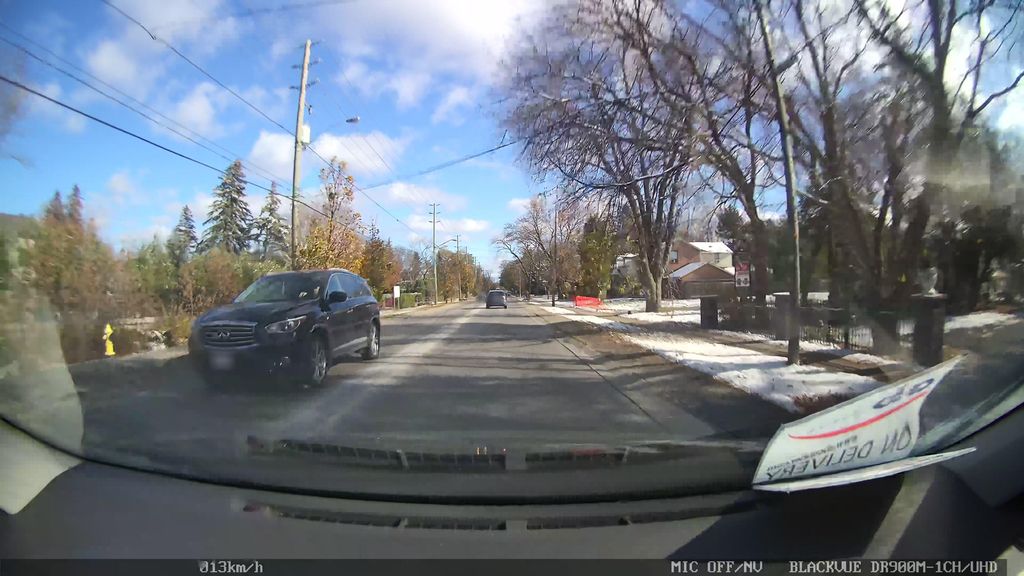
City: toronto